Field crop: maize
Growth stage: 2
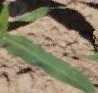
Species: maize